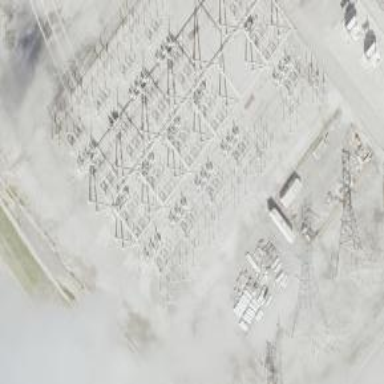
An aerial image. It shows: Switch for power supply.